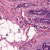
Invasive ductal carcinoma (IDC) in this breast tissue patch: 0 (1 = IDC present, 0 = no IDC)